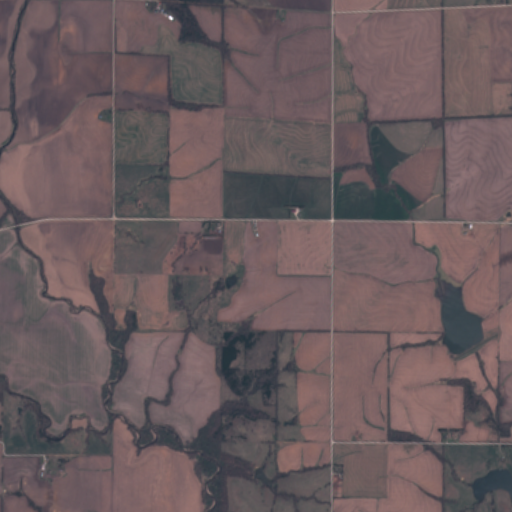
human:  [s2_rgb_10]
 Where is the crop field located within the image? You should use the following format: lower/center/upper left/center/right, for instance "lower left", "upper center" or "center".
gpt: The crop field is located in the center left of the image.
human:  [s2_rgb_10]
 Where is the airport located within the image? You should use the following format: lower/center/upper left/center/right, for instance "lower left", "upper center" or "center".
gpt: There is no airport in the image.